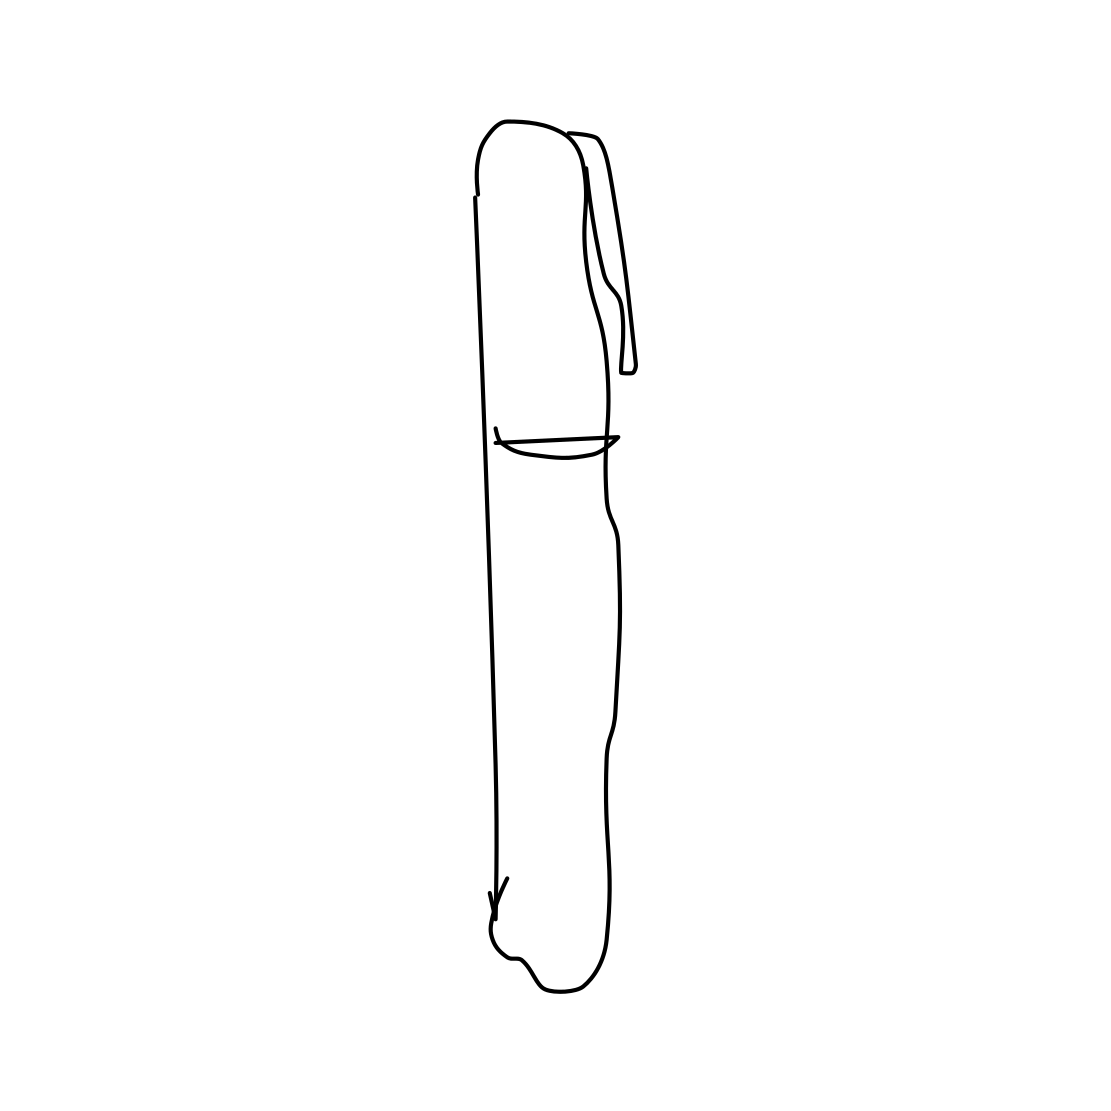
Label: pen